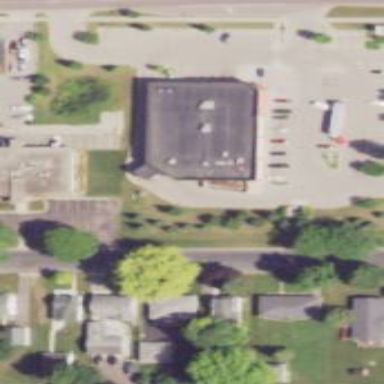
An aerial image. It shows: Pharmacy providing healthcare services.